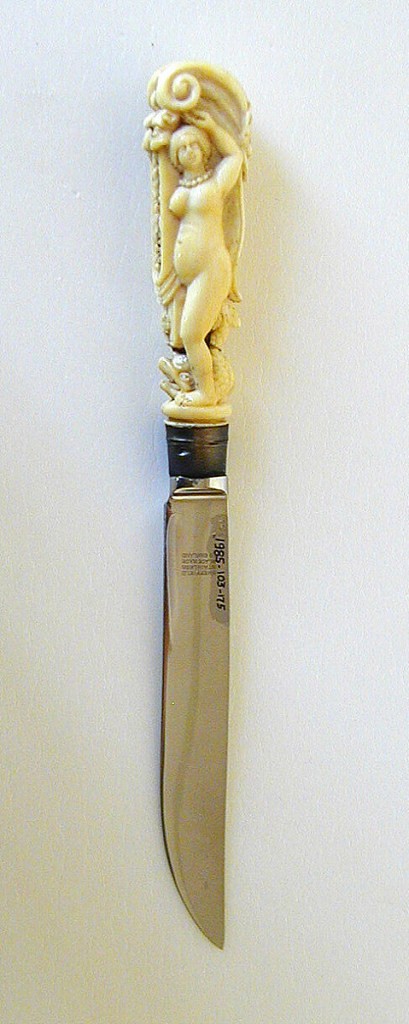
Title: Knife
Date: ca. 1700–1800
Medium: ivory, silver, stainless steel
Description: New stainless steel blade, straight-sided, upper edge curving towards the point; plain bolster. Plain silver ferrule, tapering. Carved ivory handle, a nude woman on one side of the handle, a nude man on the other side. In between them a dolphin and a decorative pattern with flowers, fruit, a human face, curls and a stylized lion opening his mouth.